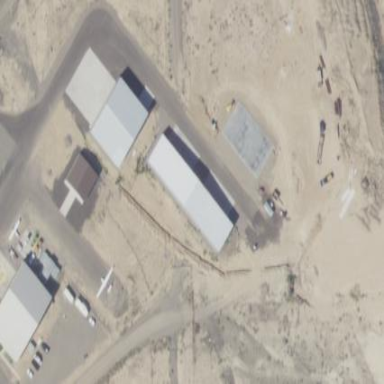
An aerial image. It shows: Hangar building located at airport.